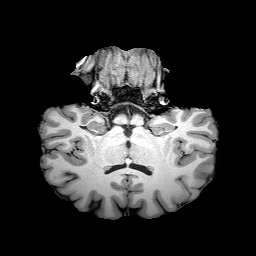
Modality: T1w
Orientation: sagittal
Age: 27
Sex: male
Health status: healthy